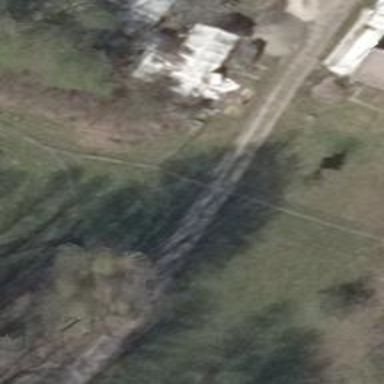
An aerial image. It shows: Gravel driveway used as service road.